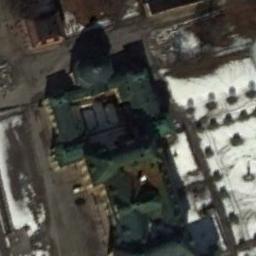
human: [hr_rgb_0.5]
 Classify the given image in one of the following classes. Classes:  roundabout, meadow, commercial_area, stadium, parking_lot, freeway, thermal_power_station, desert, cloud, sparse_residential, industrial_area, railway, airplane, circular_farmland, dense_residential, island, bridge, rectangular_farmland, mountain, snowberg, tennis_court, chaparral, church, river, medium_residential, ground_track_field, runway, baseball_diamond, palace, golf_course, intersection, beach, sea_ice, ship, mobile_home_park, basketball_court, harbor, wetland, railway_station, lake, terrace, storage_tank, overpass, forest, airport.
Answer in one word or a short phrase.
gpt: palace